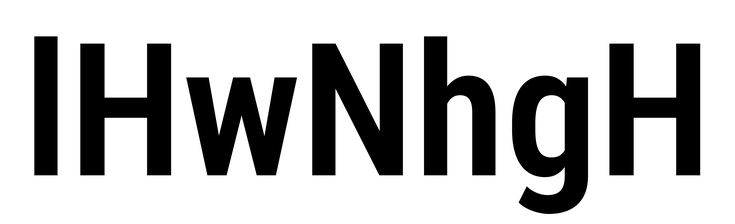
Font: Roboto_Condensed_SemiBold